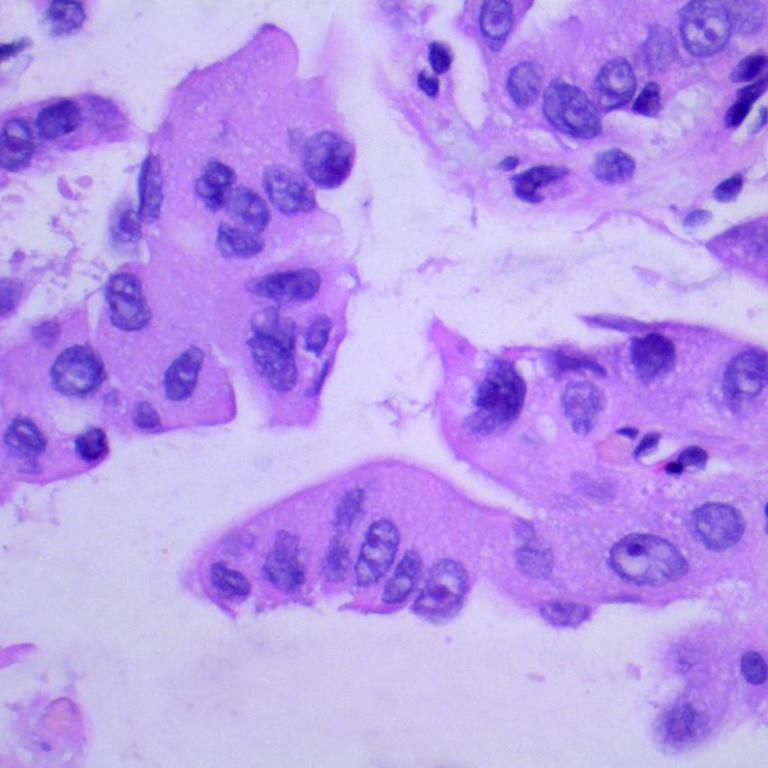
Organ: lung
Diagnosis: adenocarcinomas